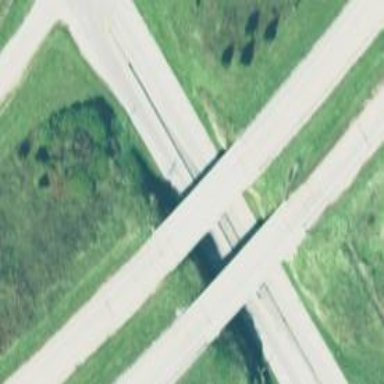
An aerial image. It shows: Motorway bridge with motorroad passing through.